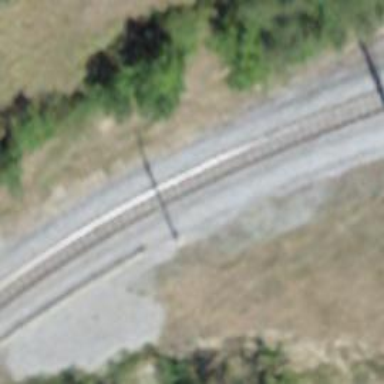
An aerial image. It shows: Catenary mast for power lines.